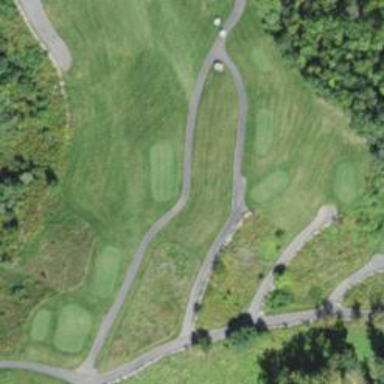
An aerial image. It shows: Asphalt service road that appears to be golf cart path.